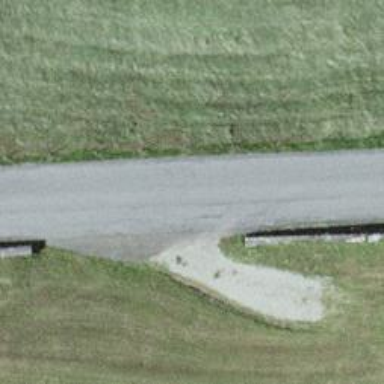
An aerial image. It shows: Retaining wall.